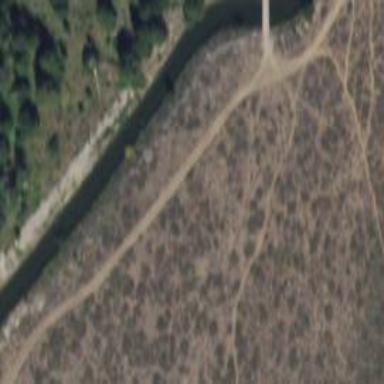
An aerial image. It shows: Trail path.